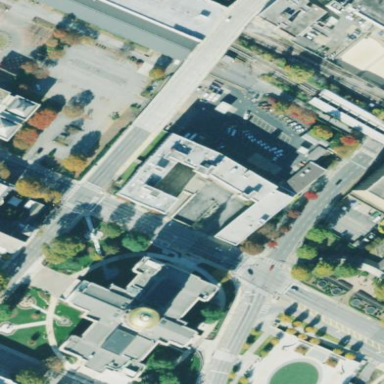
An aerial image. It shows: Government office building.